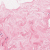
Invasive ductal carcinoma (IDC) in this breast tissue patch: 0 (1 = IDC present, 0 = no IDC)